Field crop: tomato
Growth stage: 1
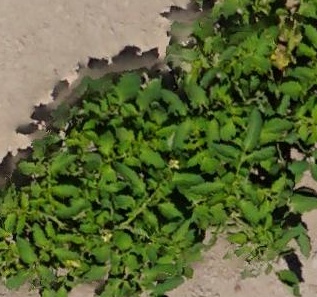
Species: tomato